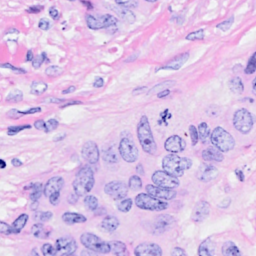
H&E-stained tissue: Breast